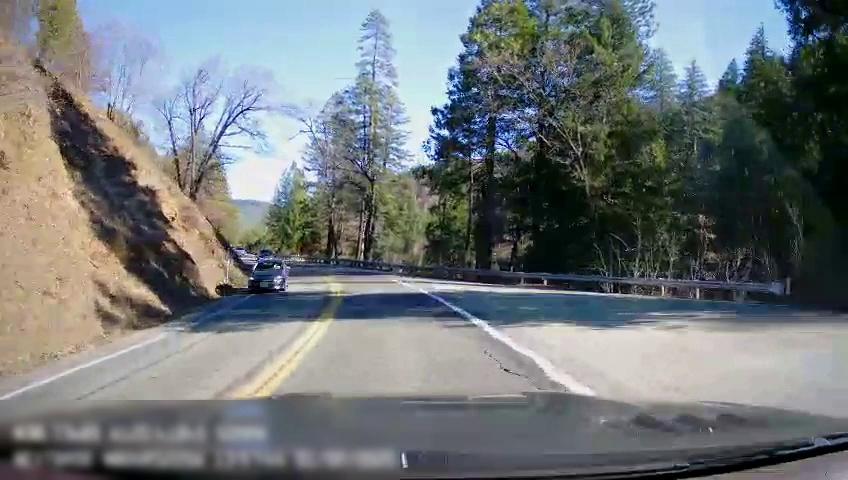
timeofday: Day
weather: Sunny
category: Drivable Space
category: Drivable Space
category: Vehicles | Car
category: Lanes | Opposite Lane
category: Lanes | Current Lane
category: Lanes | Opposite Lane
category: Lanes | Current Lane